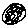
Label: moon